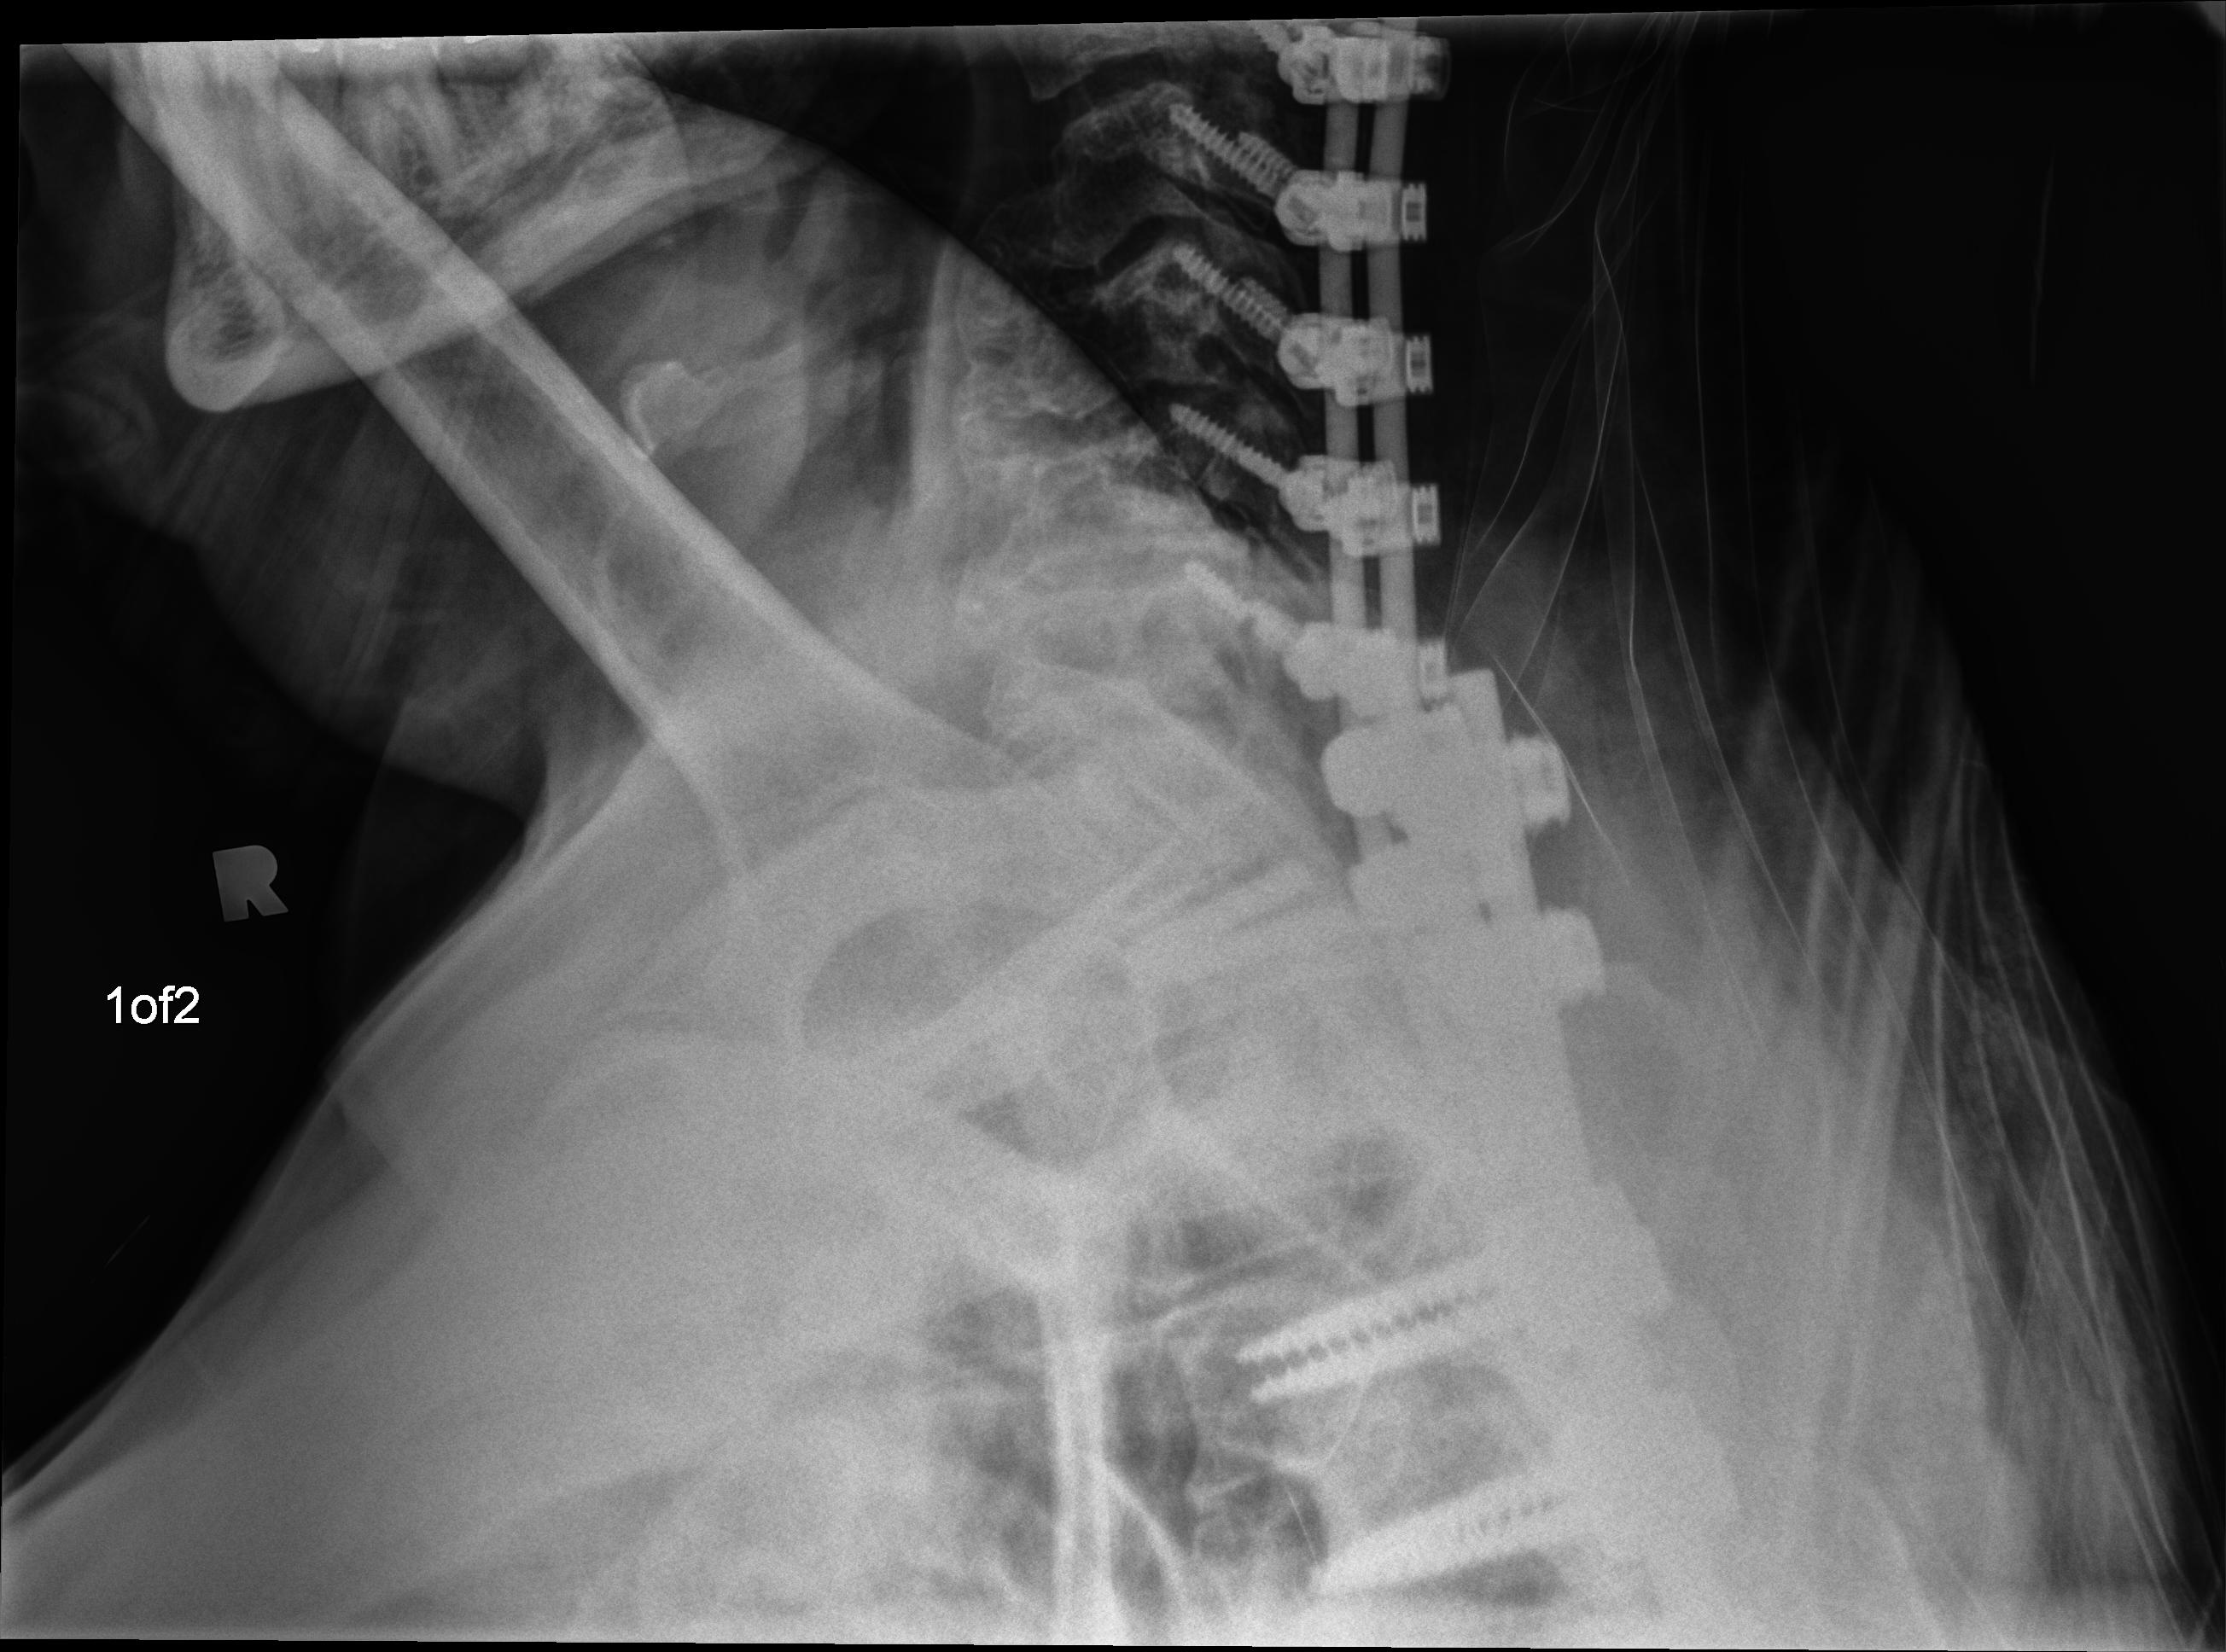
View: SWIMMERS
Implant manufacturer: nuvasive reline